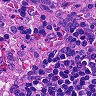
Metastatic tissue present: no